Question: I have 2 comboboxes like on the image and would like to know if it is possible to set some kind of text field for the combobox (so the first box would state Members). This way I would like to get rid of the textboxes above the comboboxes.

I know this can be done by adding the "Members" to the dataset but I donot want to do that. Is there another way?
BR
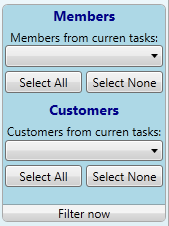
Answer: The effect you are looking for is called a 'watermark', this can be achieved with a value converter as described in the following questions:
<URL>
<URL>
Or via a behaviour, as described in the blogpost:
<URL>